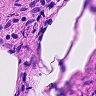
Metastatic tissue present: no